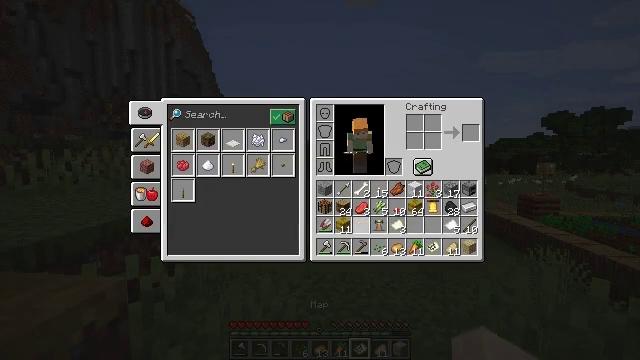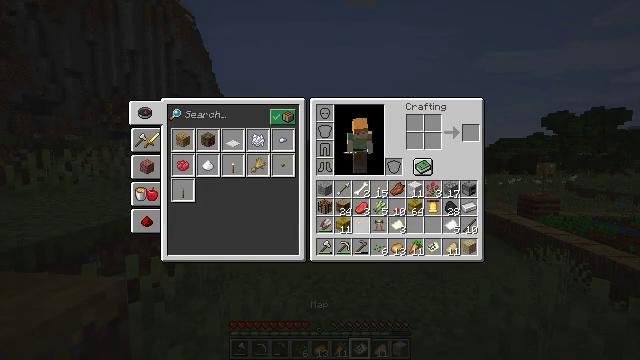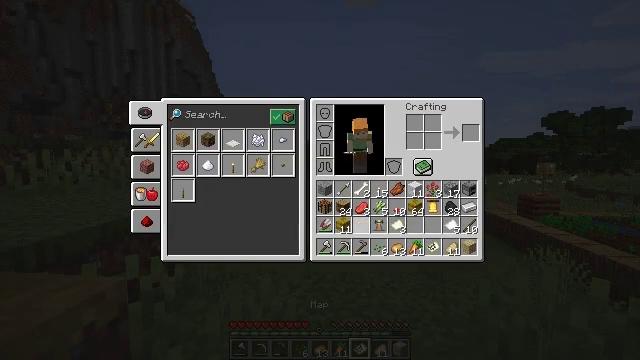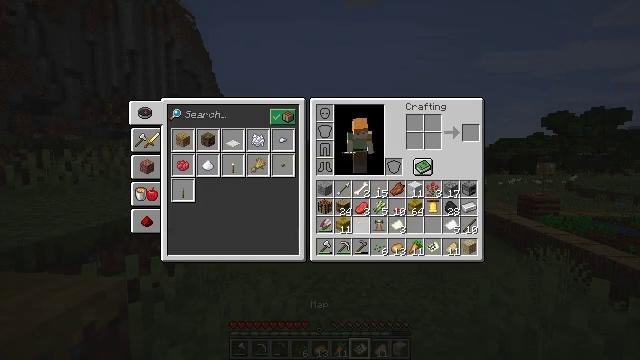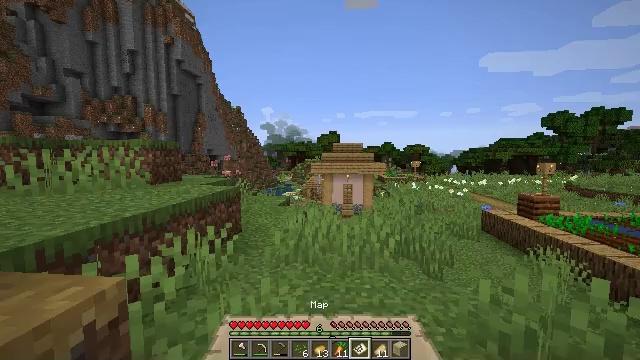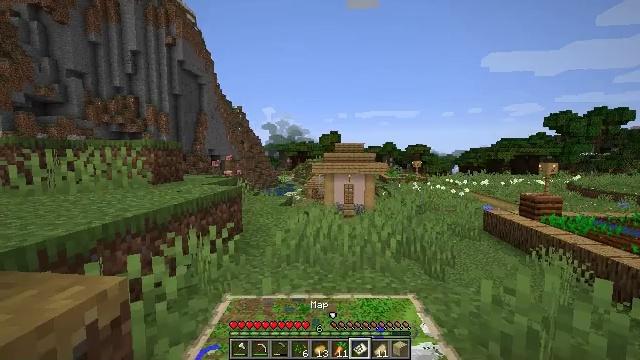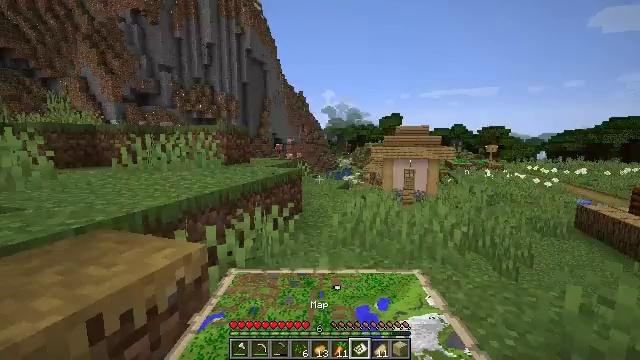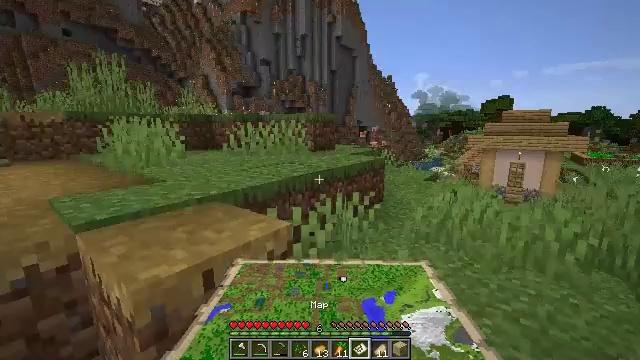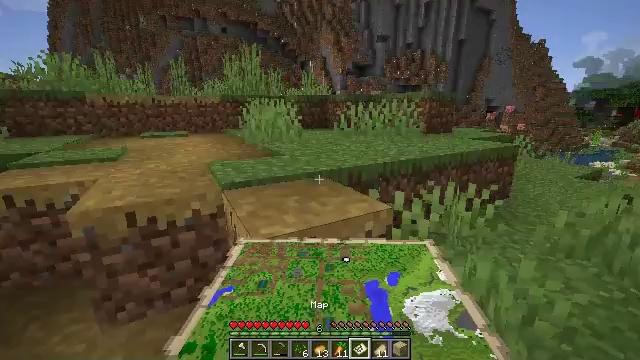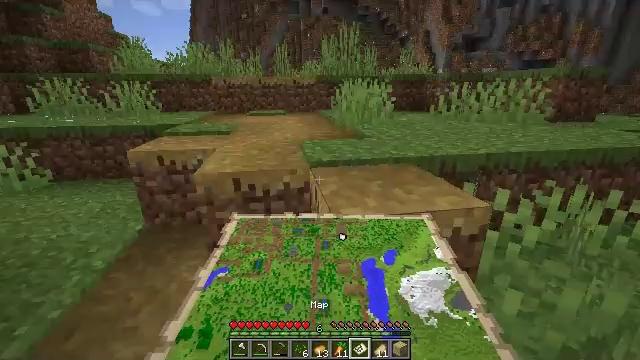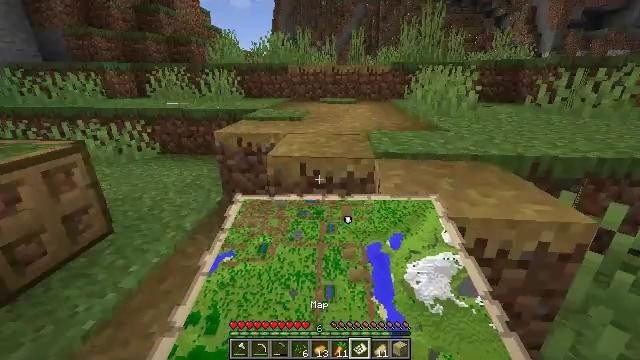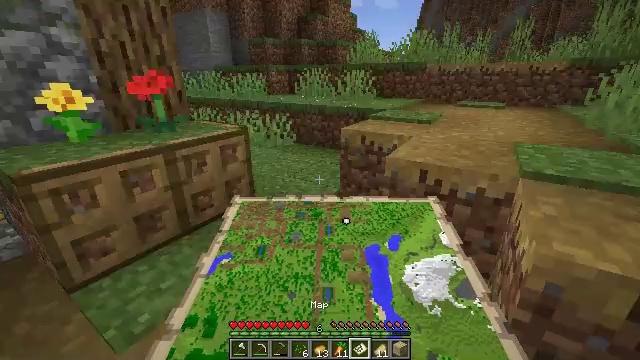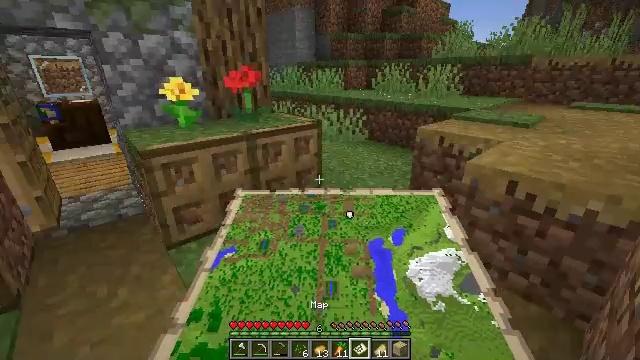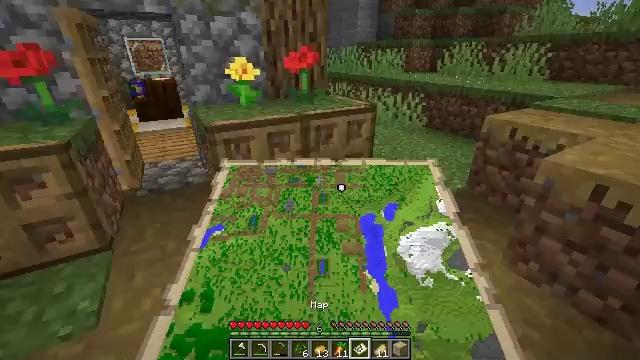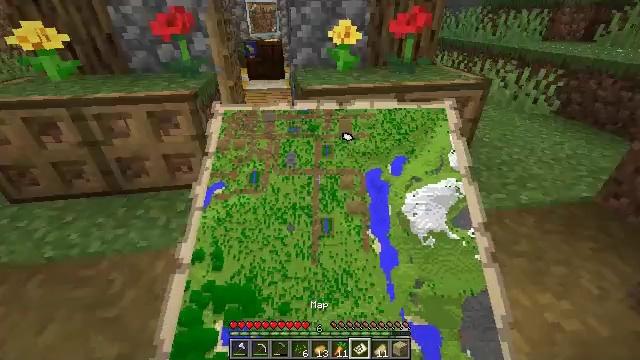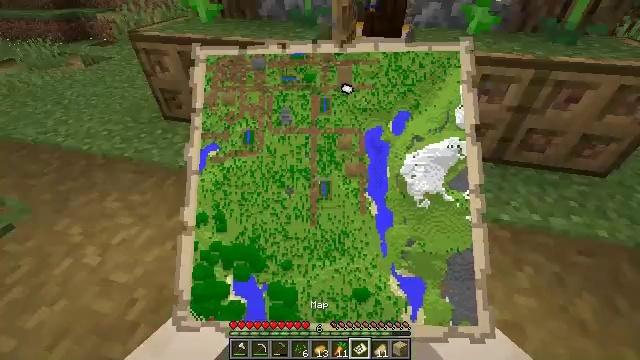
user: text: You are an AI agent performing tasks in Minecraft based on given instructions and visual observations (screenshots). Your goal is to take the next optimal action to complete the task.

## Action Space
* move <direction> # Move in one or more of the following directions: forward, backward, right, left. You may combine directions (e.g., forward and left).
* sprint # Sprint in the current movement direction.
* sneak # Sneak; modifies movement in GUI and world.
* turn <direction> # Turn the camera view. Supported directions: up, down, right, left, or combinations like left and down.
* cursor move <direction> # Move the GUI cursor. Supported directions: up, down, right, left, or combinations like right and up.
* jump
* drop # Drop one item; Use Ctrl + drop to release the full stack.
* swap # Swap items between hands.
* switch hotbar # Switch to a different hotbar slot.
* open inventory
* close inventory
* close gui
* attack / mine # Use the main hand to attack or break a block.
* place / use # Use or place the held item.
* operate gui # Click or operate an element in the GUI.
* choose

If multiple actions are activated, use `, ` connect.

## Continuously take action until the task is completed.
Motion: motion action
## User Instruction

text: Gather the cartography table from its current location.
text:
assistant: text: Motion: sneak, operate gui
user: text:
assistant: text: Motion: sneak
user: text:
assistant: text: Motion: no_op
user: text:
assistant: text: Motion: no_op
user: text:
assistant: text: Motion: no_op
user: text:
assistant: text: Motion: turn left and down
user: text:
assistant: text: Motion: turn left and down
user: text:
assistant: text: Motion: turn left and down
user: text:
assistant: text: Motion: turn left and down
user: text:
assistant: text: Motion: turn left and down
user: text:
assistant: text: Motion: turn left
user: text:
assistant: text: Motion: turn left
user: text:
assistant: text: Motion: turn left and down
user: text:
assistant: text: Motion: turn left and down
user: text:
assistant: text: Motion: turn left and down
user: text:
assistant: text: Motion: turn left and down
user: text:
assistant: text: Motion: turn left and down
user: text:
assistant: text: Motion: turn left
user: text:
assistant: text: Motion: turn left
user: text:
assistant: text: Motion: move forward, turn left
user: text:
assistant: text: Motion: move forward, turn up
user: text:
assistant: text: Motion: move forward, turn up
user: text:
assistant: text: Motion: move forward, turn right and up
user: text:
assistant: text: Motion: move forward, turn right and up
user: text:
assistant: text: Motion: move forward, turn right and up
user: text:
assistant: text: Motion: move forward, turn right and up
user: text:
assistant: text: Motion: move forward
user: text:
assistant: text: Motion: move forward
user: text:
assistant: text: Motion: move forward, turn right and down
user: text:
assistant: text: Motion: move forward, turn right and down